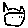
Label: cat